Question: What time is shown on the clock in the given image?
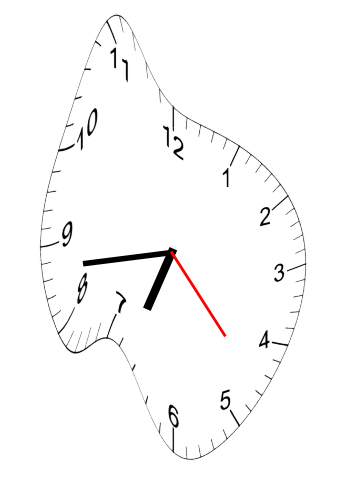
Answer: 06:43:23